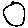
Label: circle